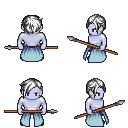
a pixel art fantasy rpg character, male body template, dark elf, purple skin, overskirt, red pants, white pixie cut hairstyle, black shoes, spear, four views (front, back, left, right), 2x2 character sprite sheet, small pixel art, hard edges, no anti-aliasing